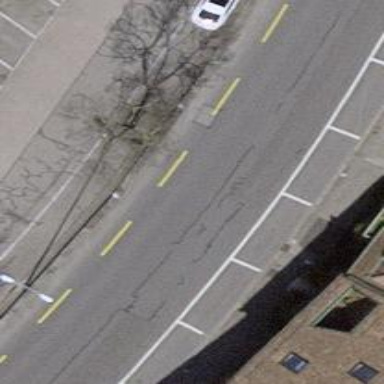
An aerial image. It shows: Tertiary road with asphalt surface and left sidewalk also paved with asphalt.